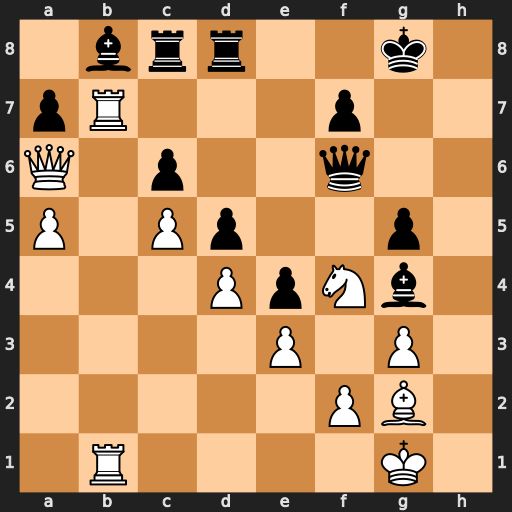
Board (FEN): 1brr2k1/pR3p2/Q1p2q2/P1Pp2p1/3PpNb1/4P1P1/5PB1/1R4K1
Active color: w
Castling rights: -
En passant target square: -
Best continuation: Nxd5 Rxd5 Rxb8